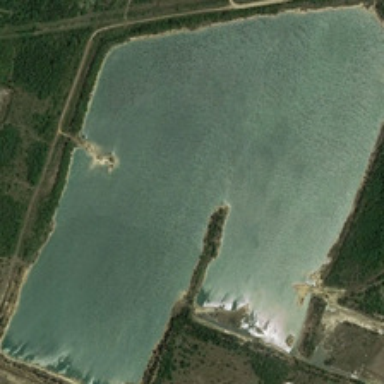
A irregular ploygon pond is lying on the green ground with roads around .